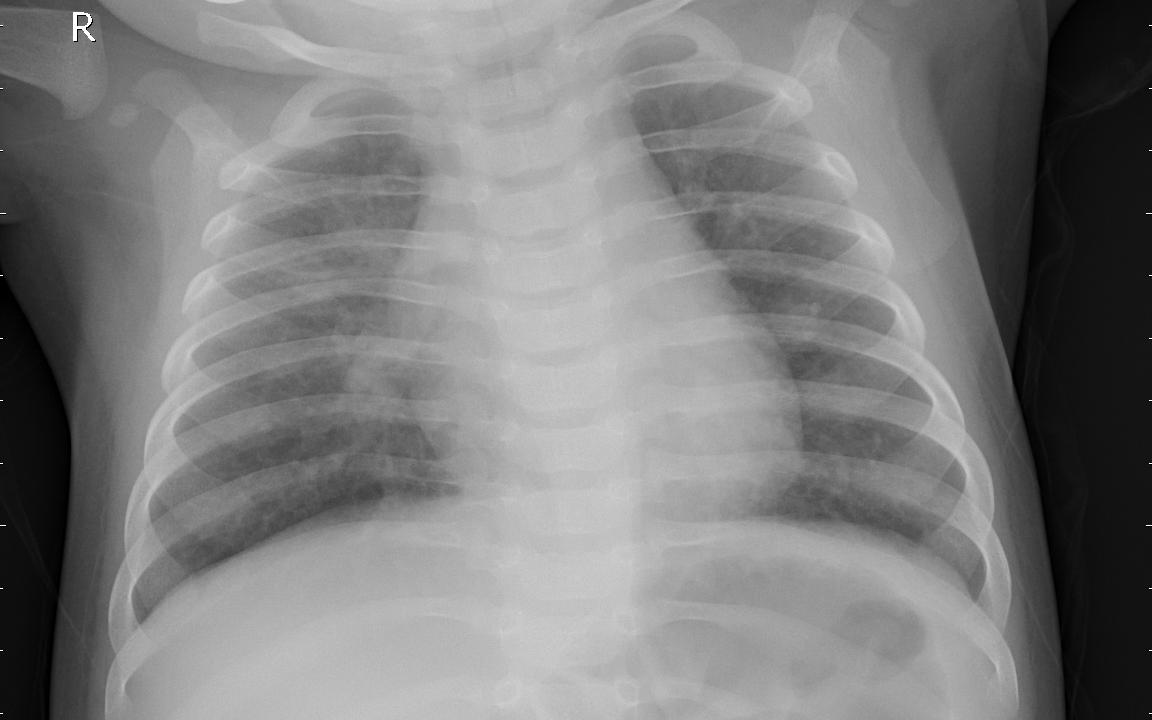
Diagnosis: PNEUMONIA